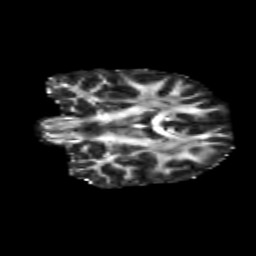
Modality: FA
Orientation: coronal
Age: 34
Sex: female
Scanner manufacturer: siemens
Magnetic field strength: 3 T
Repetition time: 1.8 s
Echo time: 0.07 s